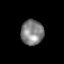
Tissue: skin
Cell type: Epithelial cells
Senescence score: 0.2703
Nuclear area (px): 561
Mean DAPI intensity: 129.349